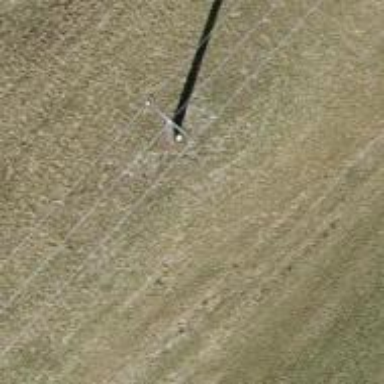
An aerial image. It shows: Power pole.